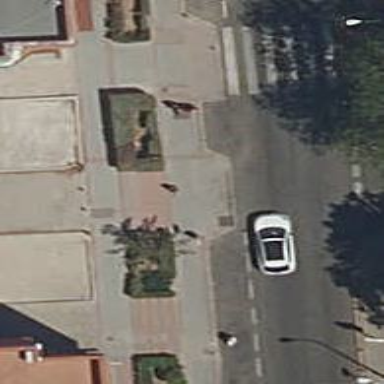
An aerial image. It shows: Rising bollard.